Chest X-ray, PA view. Patient: 54 years old, sex M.
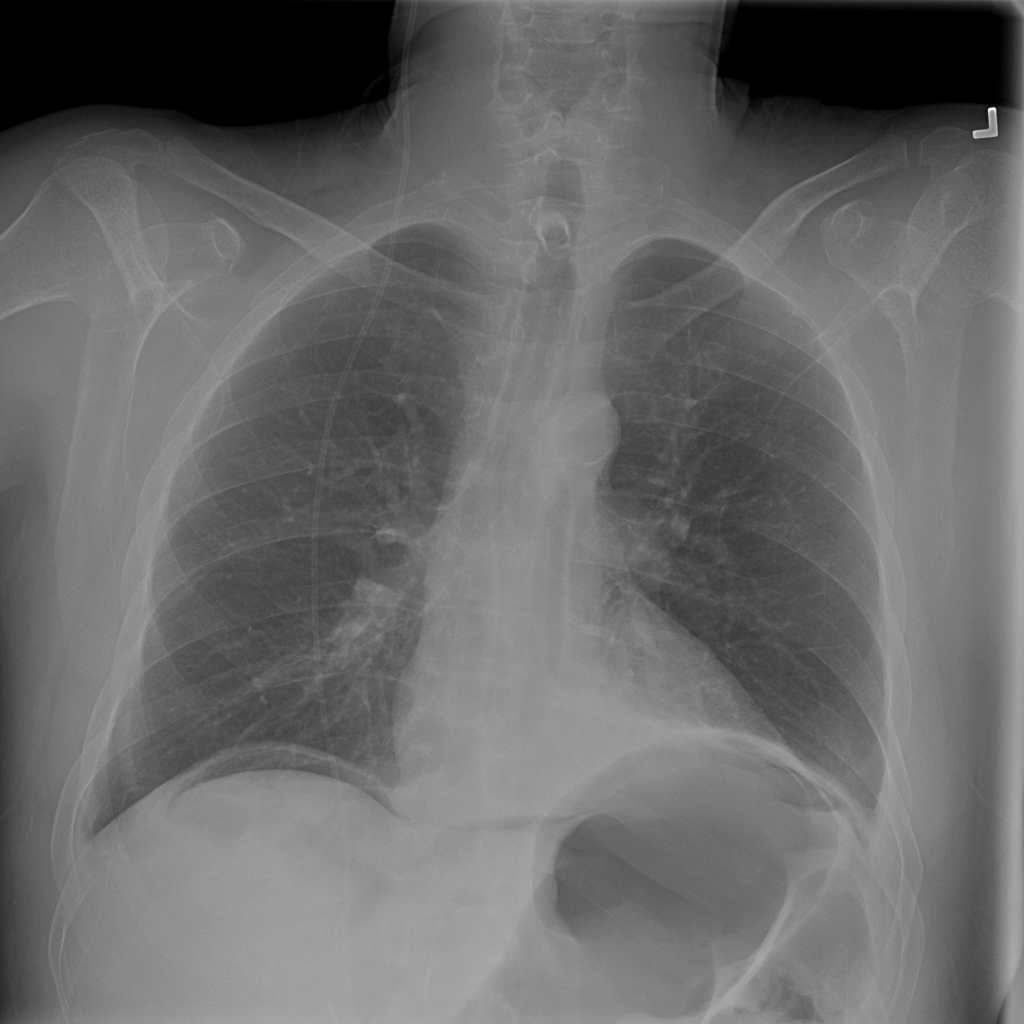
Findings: Pleural_Thickening